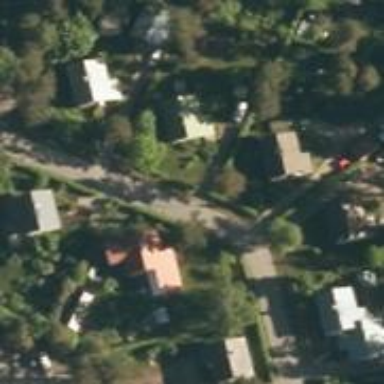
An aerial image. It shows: Residential road.